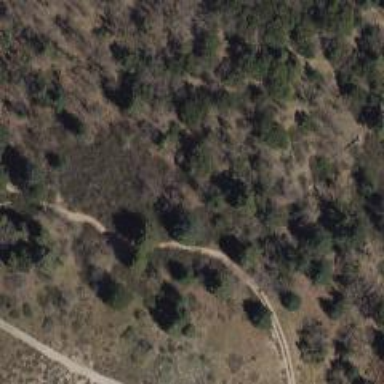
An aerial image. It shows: Path.